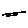
Label: line